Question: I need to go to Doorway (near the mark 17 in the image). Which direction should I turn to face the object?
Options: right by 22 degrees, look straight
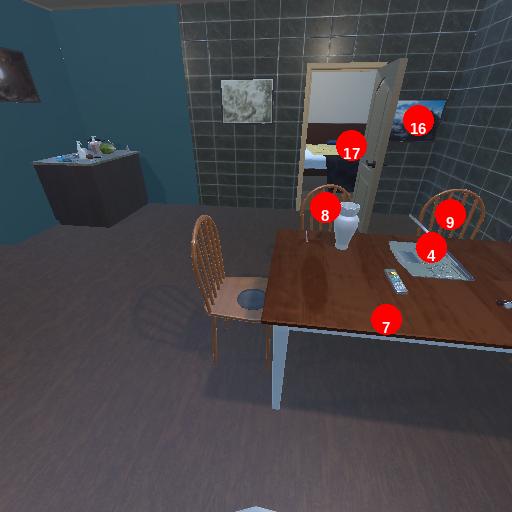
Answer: right by 22 degrees